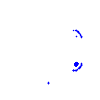
Particle: pion